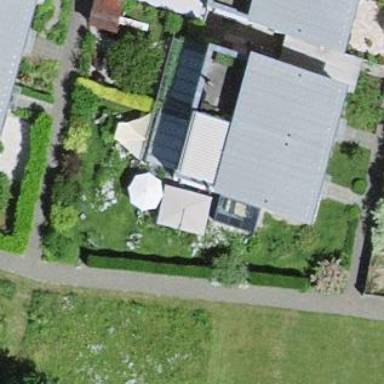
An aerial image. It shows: Residential building.